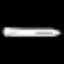
Label: pencil